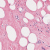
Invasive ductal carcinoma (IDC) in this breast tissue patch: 0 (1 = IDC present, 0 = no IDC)